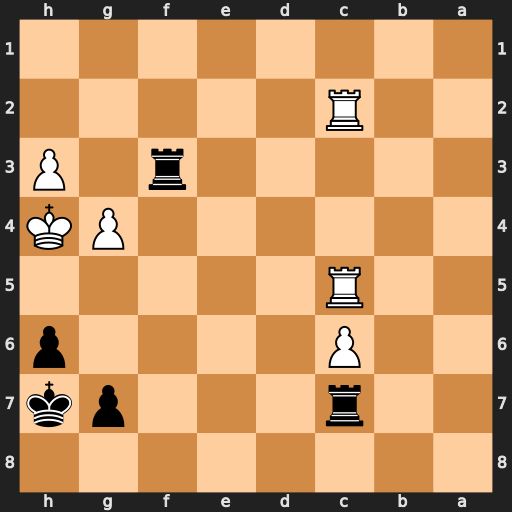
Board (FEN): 8/2r3pk/2P4p/2R5/6PK/5r1P/2R5/8
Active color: b
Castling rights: -
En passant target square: -
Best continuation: g5+ Rxg5 hxg5+